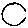
Label: moon